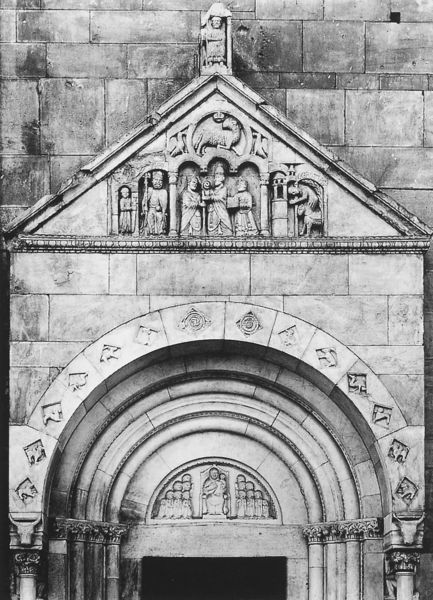
Titel: Fidenza, Dom
Standort: Fidenza, Dom S. Donnino (EU - I - Emilia-Romagna)
Schlagwörter: menschen, marmor, schwarz, säule, säulen, tür, zeichen, tier, tiere, architektur, johannes, stein, kirche, figur, kind, gotik, krone, renaissance, turm, relief, bogen, giebel, figuren, rundbogen, arch, bischof, church, columns, könig, people, white, black, figures, gray, grey, wall, granit, tor, foto, bögen, eingang, lamm, schaf, schwarzweiß, kapitell, portal, gruft, christus, jesus, mass, stone, rundbögen, building, heilige, entrance, madonna, schaaf, sculpture, statue, wei´ß, door, symbole, tympanon, arc, temple, cathedral, gewände, brick, bricks, buildings, gothic, religion, circle, christ, schmutzig, bull, lamm gottes, nikolaus, muttergottes, freimaurer, christian, structure, carving, bible, doorway, idol, triangle, romanesque, zodiac, symbols, carved, apostles, semicircle, illuminati, ston, tympanum, architekturdekor, stear, cowhead, acrchitecture, freimarure